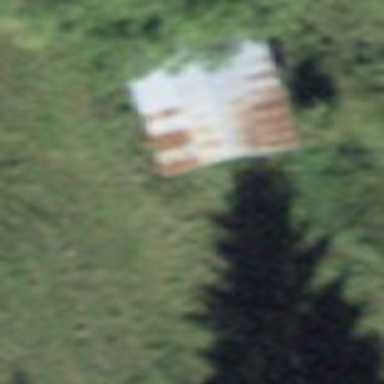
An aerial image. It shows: Rural barn.